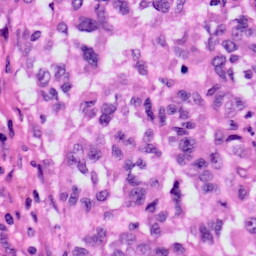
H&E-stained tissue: Skin